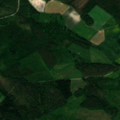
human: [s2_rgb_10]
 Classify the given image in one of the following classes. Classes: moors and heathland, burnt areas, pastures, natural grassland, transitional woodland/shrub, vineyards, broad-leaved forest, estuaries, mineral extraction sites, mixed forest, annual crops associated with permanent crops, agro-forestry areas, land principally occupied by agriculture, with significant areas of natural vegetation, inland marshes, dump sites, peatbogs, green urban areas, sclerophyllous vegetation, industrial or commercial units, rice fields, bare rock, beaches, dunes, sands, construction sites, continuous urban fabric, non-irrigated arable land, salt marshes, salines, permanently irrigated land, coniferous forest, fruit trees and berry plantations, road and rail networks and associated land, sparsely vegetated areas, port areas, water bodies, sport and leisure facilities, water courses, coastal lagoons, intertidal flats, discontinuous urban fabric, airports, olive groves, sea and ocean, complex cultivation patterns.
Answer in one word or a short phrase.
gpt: non-irrigated arable land, coniferous forest, mixed forest, transitional woodland/shrub